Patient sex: F
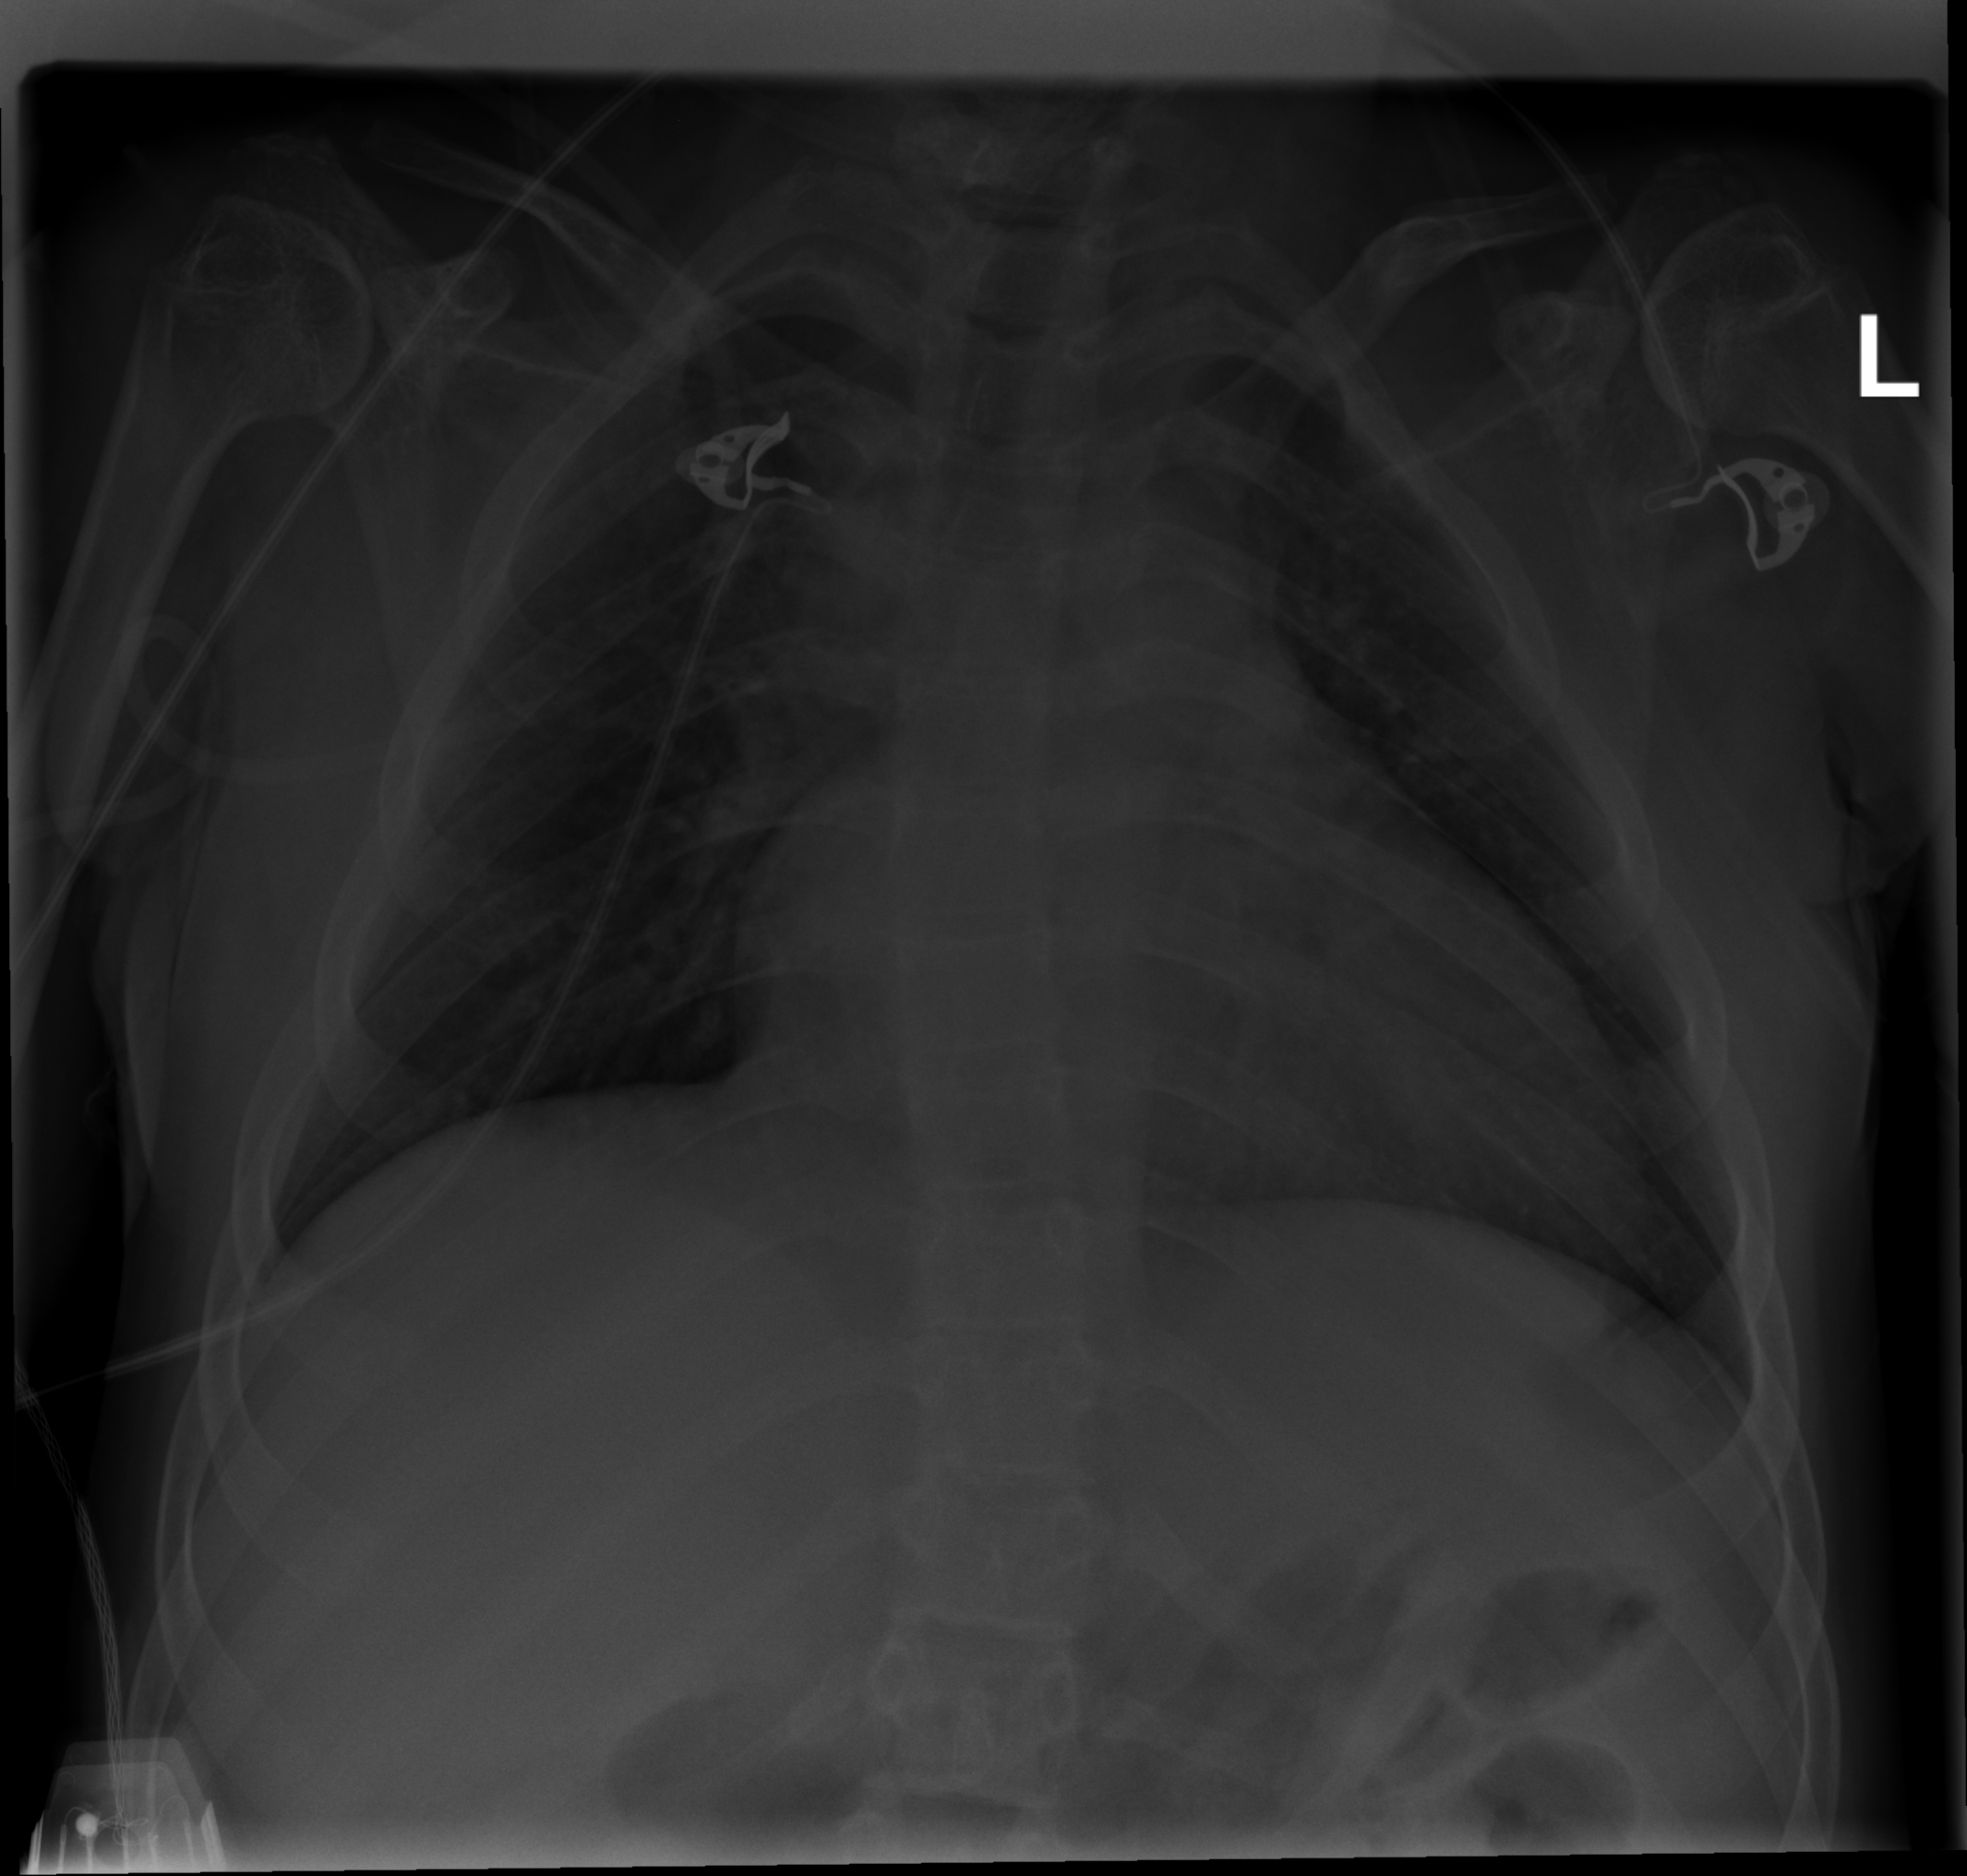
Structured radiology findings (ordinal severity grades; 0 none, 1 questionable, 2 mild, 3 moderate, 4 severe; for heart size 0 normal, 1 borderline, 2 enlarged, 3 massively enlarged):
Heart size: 2
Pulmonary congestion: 1
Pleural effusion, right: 0
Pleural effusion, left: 0
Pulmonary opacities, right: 1
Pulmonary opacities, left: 0
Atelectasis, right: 0
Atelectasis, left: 0